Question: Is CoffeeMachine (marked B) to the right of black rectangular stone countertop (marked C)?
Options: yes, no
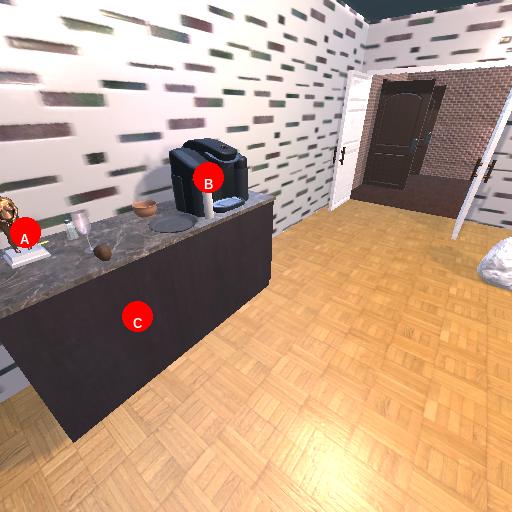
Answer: yes